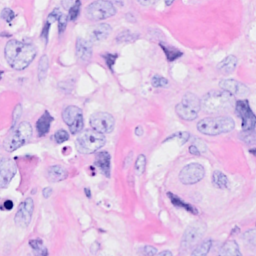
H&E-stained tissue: Breast